Question: I have a table and I have the form I built.
1. the user pick a name and surname from the table by the combobox in form
2. the user need to choose from combobox "yes/no" about this name
I need a vba code (excel) so that it can find the name (after the user picked it) in the table
and then update the yes/no column by the correct row.

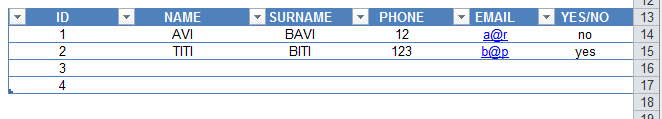
Answer: I created a module and added this:
'''
Option Explicit
Public Sub update_sheet(workername As String)
'--> If the user was selected on the form update column F to Yes
Dim ws As Worksheet
Dim rowno As Long
Set ws = Sheets("workers")
With ws
rowno = .Range("C:C").Find(workername).Row
.Cells(rowno, 6).Value = "Yes"
End With
End Sub
'''
On the form code:
'''
Private Sub cb_select_change()
Call update_sheet(cb_select.Value)
End Sub
'''
where your combo box is called 'cb_select'